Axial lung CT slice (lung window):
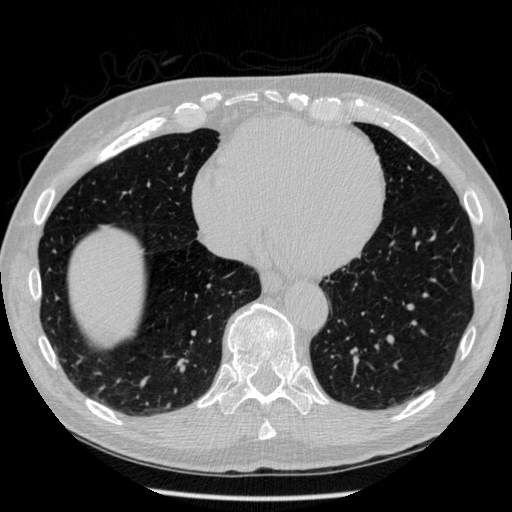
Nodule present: no